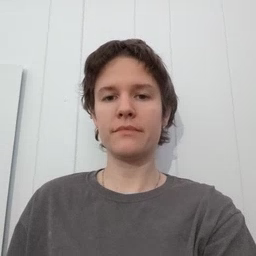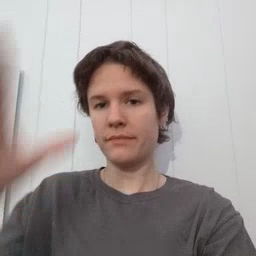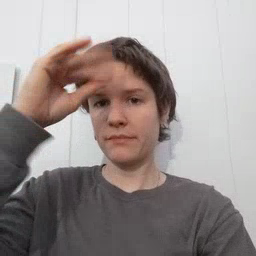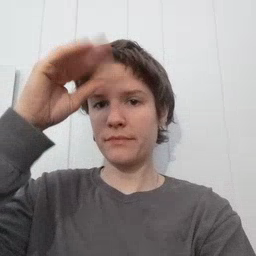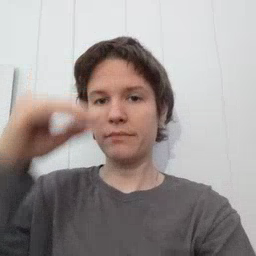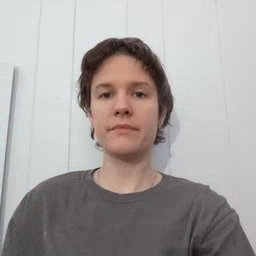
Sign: boy